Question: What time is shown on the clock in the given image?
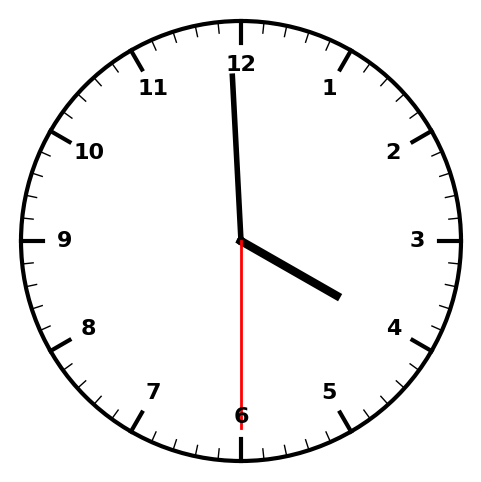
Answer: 03:59:30